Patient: sex M, age 55
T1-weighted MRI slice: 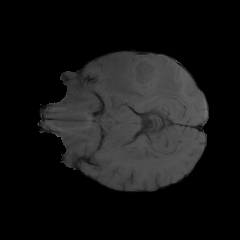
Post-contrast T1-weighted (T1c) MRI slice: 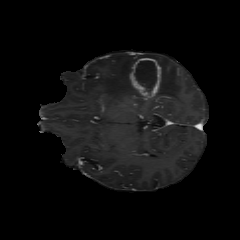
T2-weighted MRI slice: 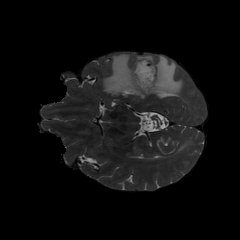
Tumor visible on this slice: yes
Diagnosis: Glioblastoma, IDH-wildtype
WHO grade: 4